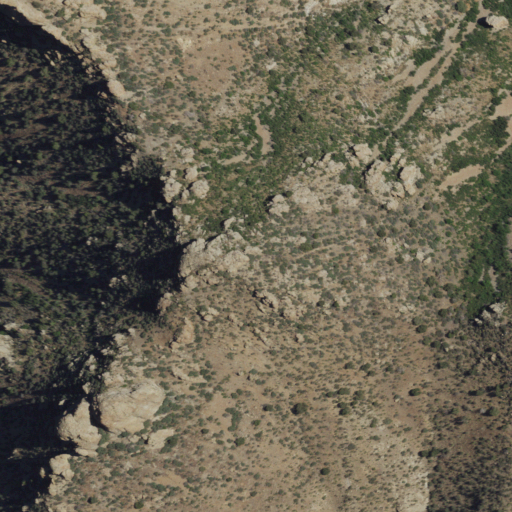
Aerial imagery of mountain in New Mexico named Florida Peak containing shrub and evergreen forest